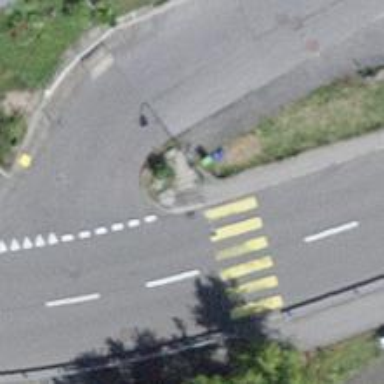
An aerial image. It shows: Uncontrolled zebra crossing on the road.